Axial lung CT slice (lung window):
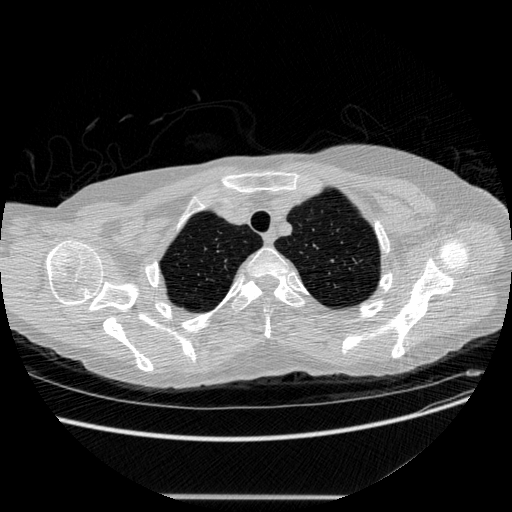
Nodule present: no